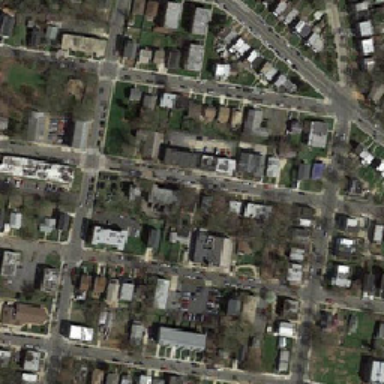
Different colored houses on the roof are compact built with lawn and bare wood .